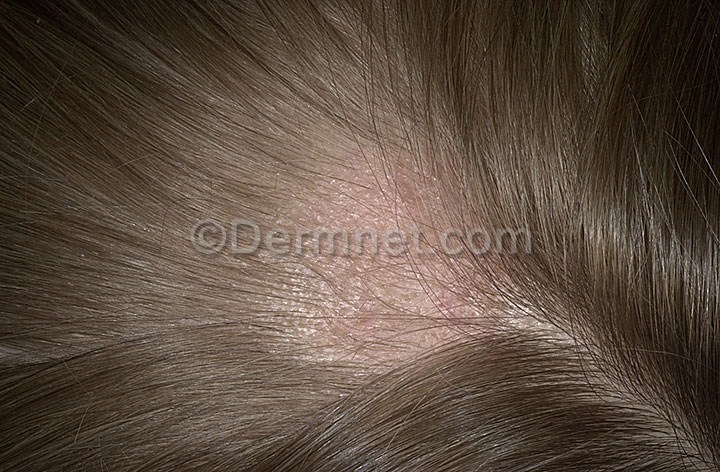
Disease: Tinea Ringworm Candidiasis and other Fungal Infections